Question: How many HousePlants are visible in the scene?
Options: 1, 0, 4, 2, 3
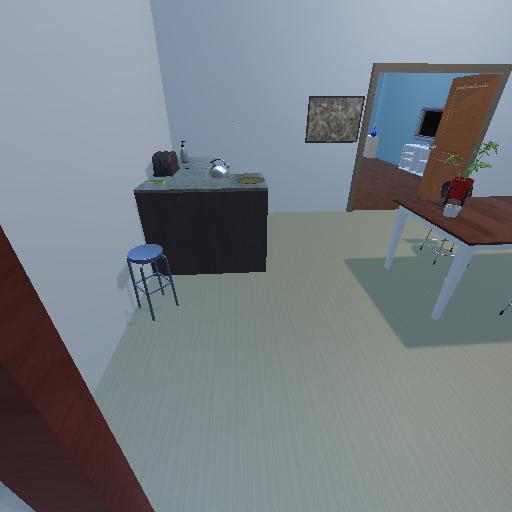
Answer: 1